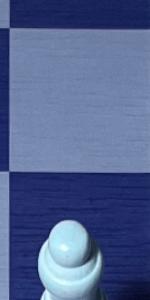
Label: Empty